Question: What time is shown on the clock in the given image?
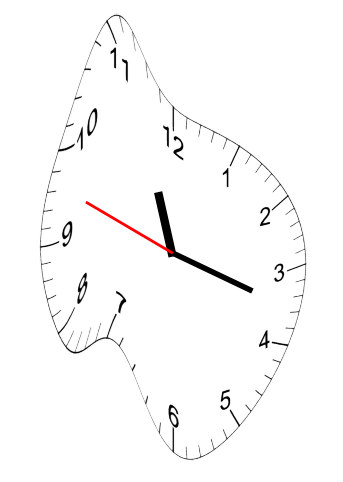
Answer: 11:17:48